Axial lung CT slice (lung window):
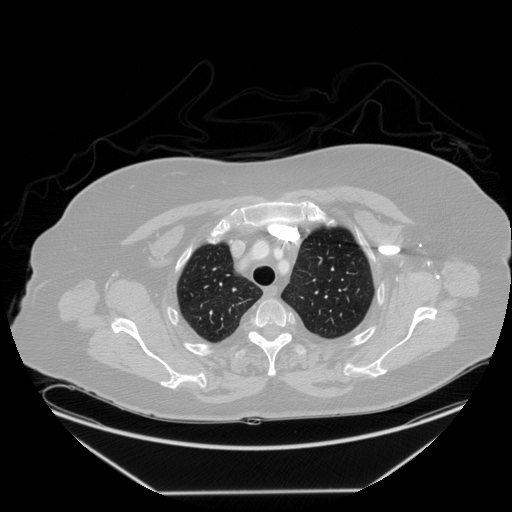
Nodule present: no